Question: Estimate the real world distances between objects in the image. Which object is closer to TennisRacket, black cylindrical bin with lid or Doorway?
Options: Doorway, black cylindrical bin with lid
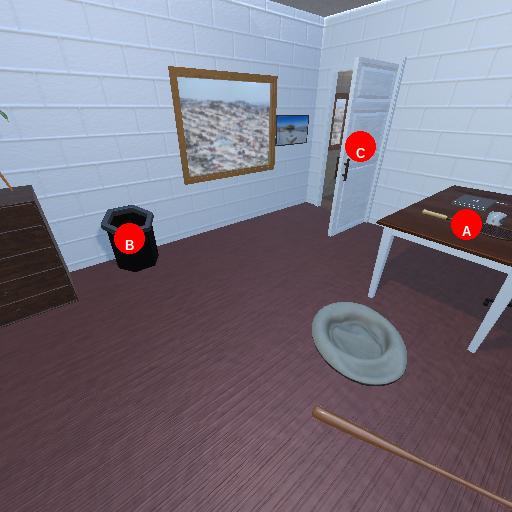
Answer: Doorway